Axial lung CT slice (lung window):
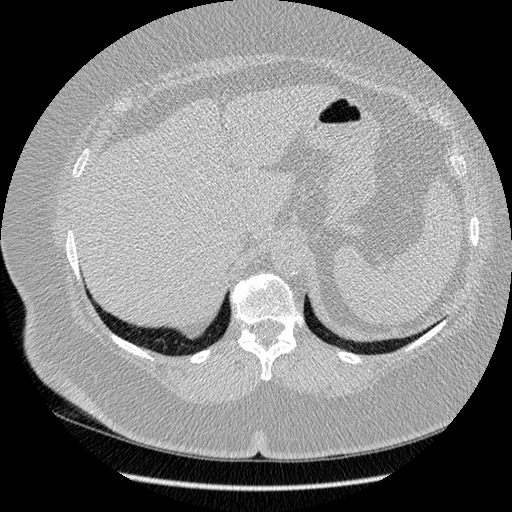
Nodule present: no